Question: - -
: I know the .dat file contains control points that I will need to create a graph with using ECMAScript.
- Created Java Project-
Now I have FileRead.java which is:
'''
1/ package frp;
2/
3/ import java.io.BufferedReader;
4/ import java.io.File;
5/ import java.io.FileReader;
6/
7/ public class FileRead {
8/
9/ public static void main(String[] args) {
10/ FileReader file = new FileReader(new File("dichromatic.dat"));
11/ BufferedReader br = new BufferedReader(file);
12/ String temp = br.readLine();
13/ while (temp != null) {
14/ temp = br.readLine();
15/ System.out.println(temp);
16/ }
17/ file.close();
18/ }
19/
20/ }
'''
<URL>
<URL> on LINE 10
Screenshot of Project Explorer:

: How to correctly reference the .dat file?
Unhandled exception type <URL> LINES 12, 14, 17
: How to prevent these exceptions?
Thank you for your time and effort to help me, I am recreating Java applets using only JavaScript. So, I'm looking to create java tools that extract data I need to increase productivity. If you are interested in phone/web app projects involving JavaScript, feel free to contact me <PHONE>
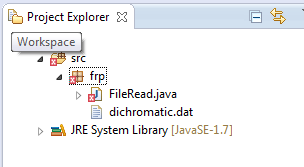
Answer: Without changing your code, you must place the file in the project's root folder.
Otherwise, reference it as 'src/frp/dichromatic.dat'
Doing something like this:
'''
public static void main(String[] args) {
FileReader file = null;
try {
file = new FileReader(new File("dichromatic.dat"));
} catch (FileNotFoundException e1) {
System.err.println("File dichromatic.dat not found!");
e1.printStackTrace();
}
BufferedReader br = new BufferedReader(file);
String line;
try {
while ((line = br.readLine()) != null) {
System.out.println(line);
}
} catch (IOException e) {
System.err.println("Error when reading");
e.printStackTrace();
} finally {
if (br != null) {
try {
br.close();
} catch (IOException e) {
System.err.println("Unexpected error");
e.printStackTrace();
}
}
}
}
'''
Creation of a new txt file "formatted". In this example, the formatting will be settings the characters to uppercase.
'''
public static void main(String[] args) {
FileReader file = null;
BufferedWriter bw = null;
File outputFile = new File("output.formatted");
try {
file = new FileReader(new File("dichromatic.dat"));
} catch (FileNotFoundException e1) {
System.err.println("File dichromatic.dat not found!");
e1.printStackTrace();
}
try {
bw = new BufferedWriter(new FileWriter(outputFile));
} catch (IOException e1) {
System.err.println("File is not writtable or is not a file");
e1.printStackTrace();
}
BufferedReader br = new BufferedReader(file);
String line;
String lineformatted;
try {
while ((line = br.readLine()) != null) {
lineformatted = format(line);
bw.write(lineformatted);
// if you need it
bw.newLine();
}
} catch (IOException e) {
System.err.println("Error when processing the file!");
e.printStackTrace();
} finally {
if (br != null) {
try {
br.close();
} catch (IOException e) {
System.err.println("Unexpected error");
e.printStackTrace();
}
}
if (bw != null) {
try {
bw.close();
} catch (IOException e) {
System.err.println("Unexpected error");
e.printStackTrace();
}
}
}
}
public static String format(String line) {
// replace this with your needs
return line.toUpperCase();
}
'''